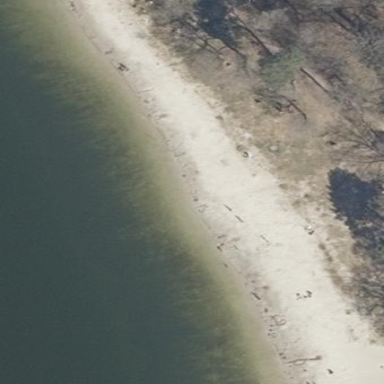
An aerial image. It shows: Beautiful beach with natural surroundings.